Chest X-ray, PA view. Patient: 63 years old, sex F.
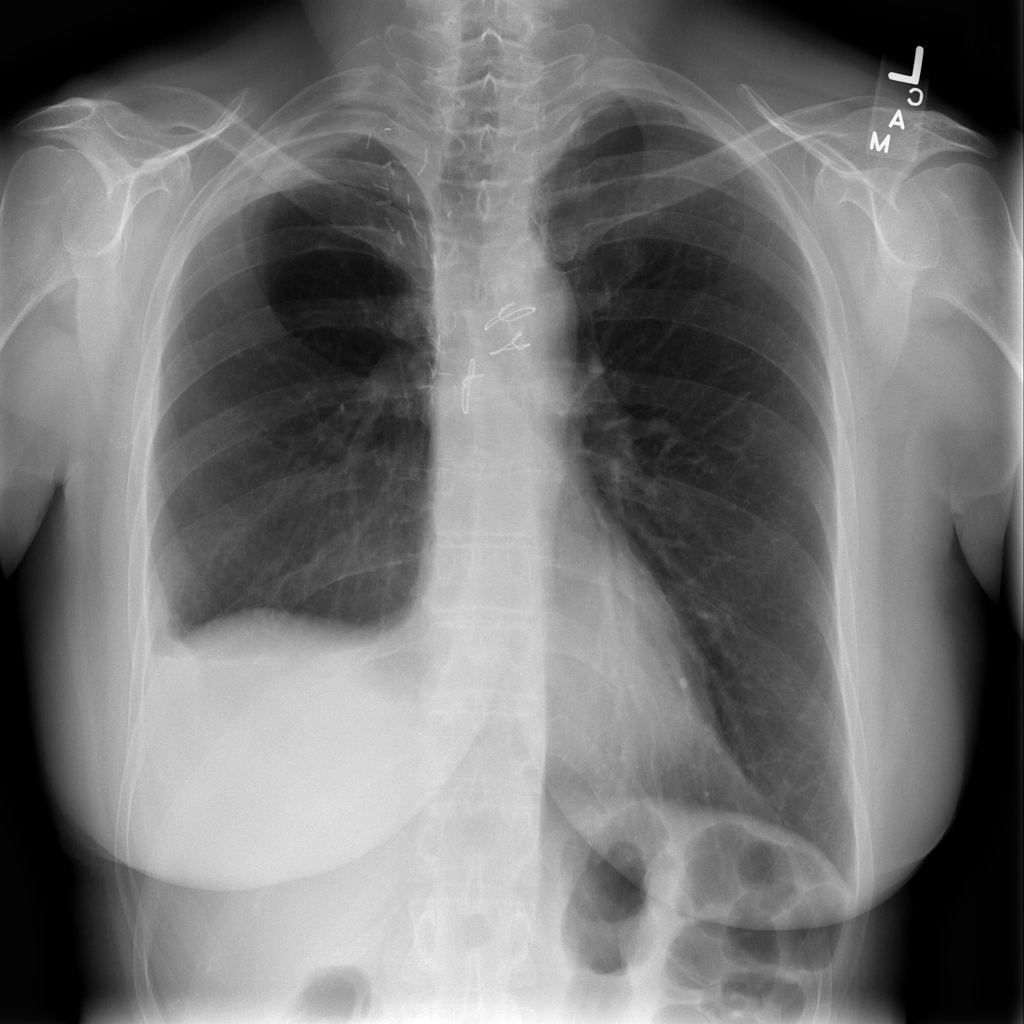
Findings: No Finding